Aerial crown-view tile of a tropical tree (Barro Colorado Island, Panama), acquired 20250414:
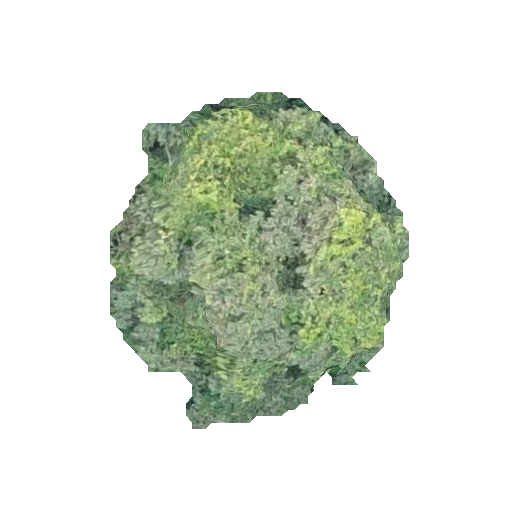
Species: Luehea seemannii
GBIF accepted scientific name: Luehea seemannii
Crown area: 107.778 m²